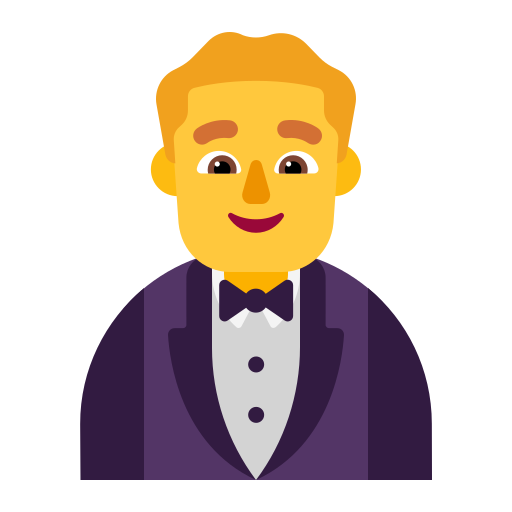
man in tuxedo flat default